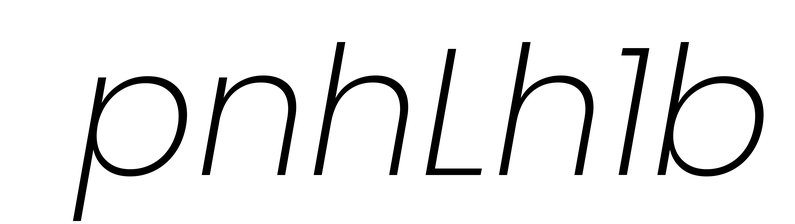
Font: Poppins-ExtraLightItalic